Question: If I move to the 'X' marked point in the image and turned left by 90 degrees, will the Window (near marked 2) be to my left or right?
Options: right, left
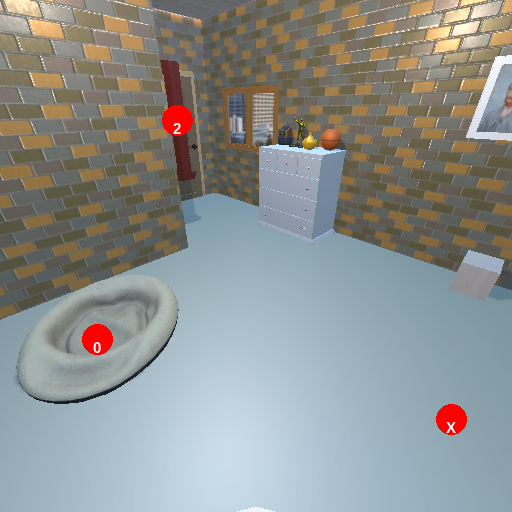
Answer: right